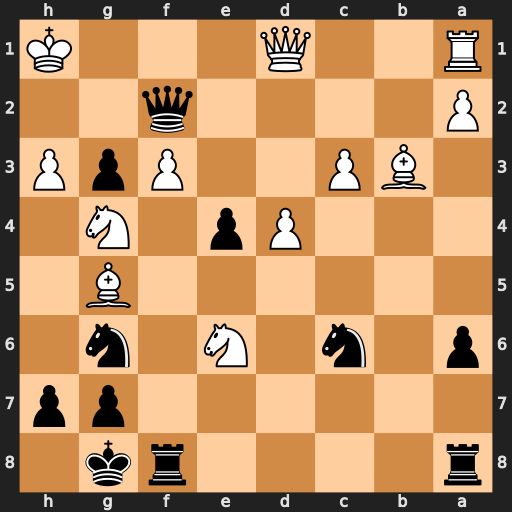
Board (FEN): r4rk1/6pp/p1n1N1n1/6B1/3Pp1N1/1BP2PpP/P4q2/R2Q3K
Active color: b
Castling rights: -
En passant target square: -
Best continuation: g2+ Kh2 g1=Q#